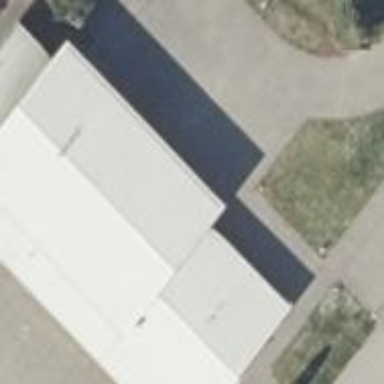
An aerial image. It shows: Fire station building with gabled roof.